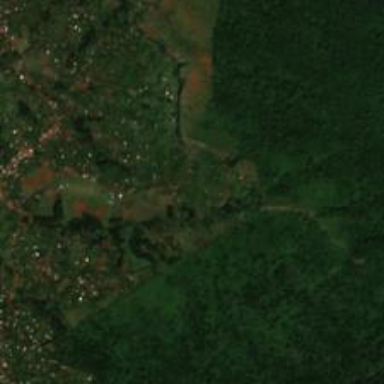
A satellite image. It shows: Village area.